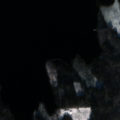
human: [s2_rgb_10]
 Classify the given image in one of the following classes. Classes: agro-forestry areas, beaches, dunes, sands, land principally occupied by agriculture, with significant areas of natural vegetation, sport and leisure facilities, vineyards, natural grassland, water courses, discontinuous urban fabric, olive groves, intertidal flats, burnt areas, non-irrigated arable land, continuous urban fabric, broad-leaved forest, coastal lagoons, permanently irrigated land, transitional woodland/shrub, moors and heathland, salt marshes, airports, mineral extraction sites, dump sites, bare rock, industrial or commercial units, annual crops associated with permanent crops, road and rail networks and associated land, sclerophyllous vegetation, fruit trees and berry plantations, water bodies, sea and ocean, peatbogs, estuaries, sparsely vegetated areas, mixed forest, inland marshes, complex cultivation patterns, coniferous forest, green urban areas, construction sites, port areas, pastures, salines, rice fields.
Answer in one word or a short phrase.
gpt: coniferous forest, mixed forest, water bodies